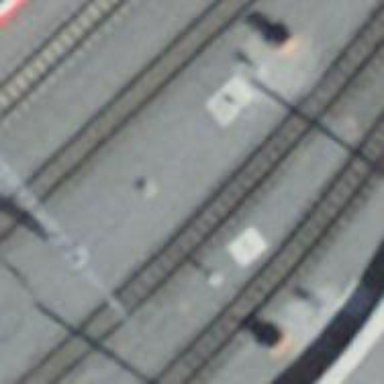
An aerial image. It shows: Narrow-gauge railway yard with one track. The yard is electrified with contact line.